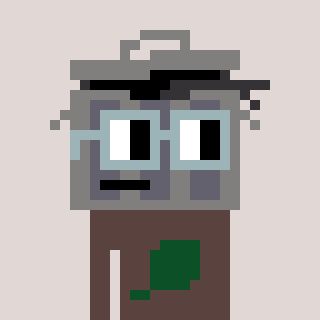
a pixel art character with square dark gray glasses, a trashcan-shaped head and a darkbrown-colored body on a warm background